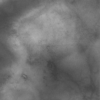
Label: not_dusty